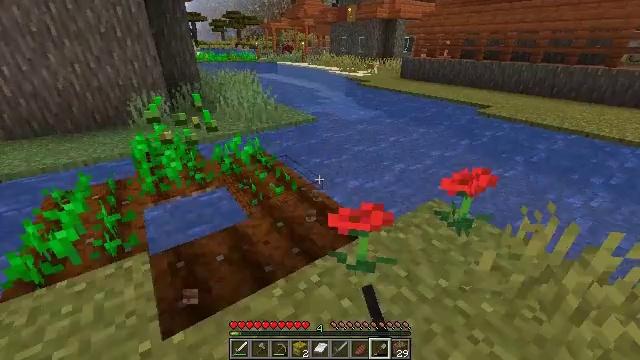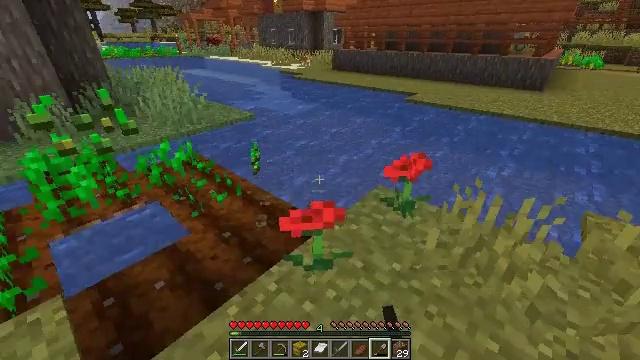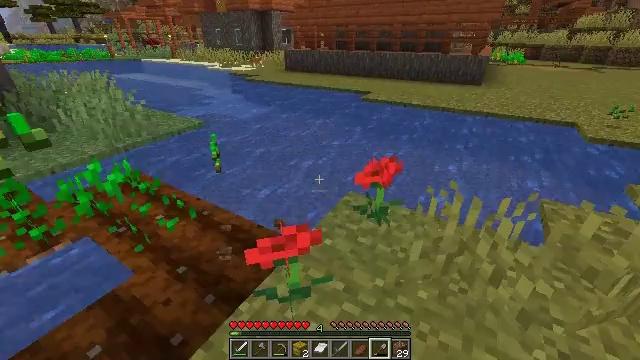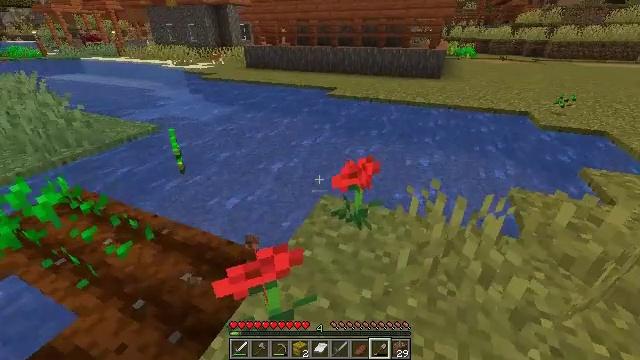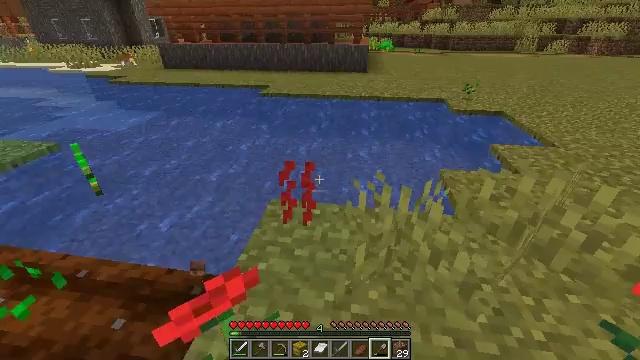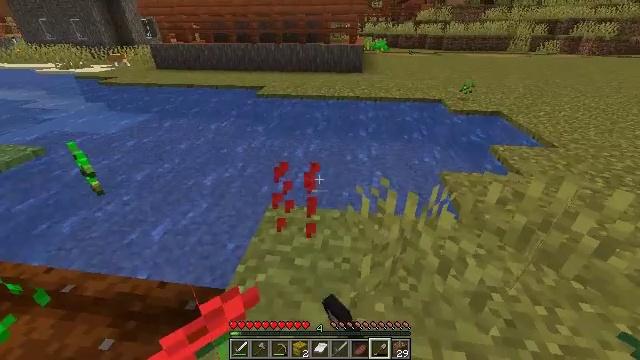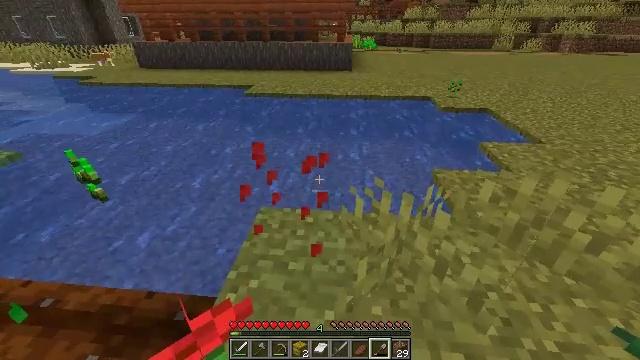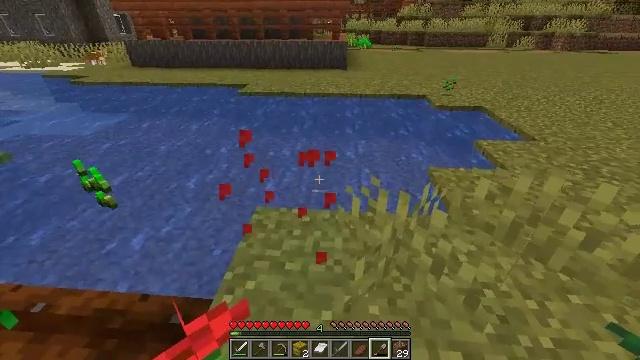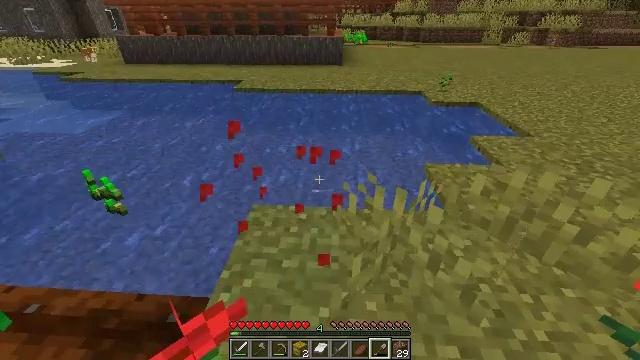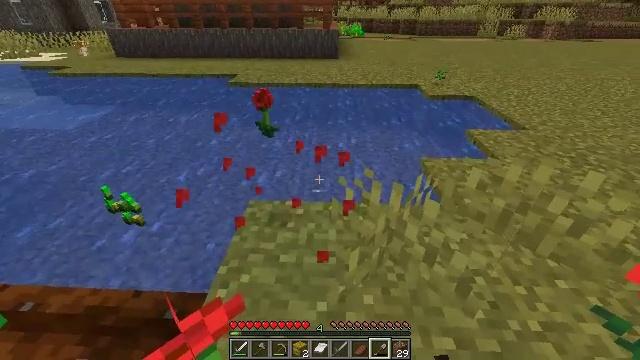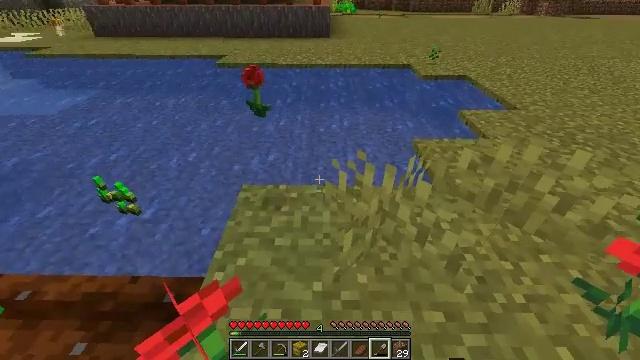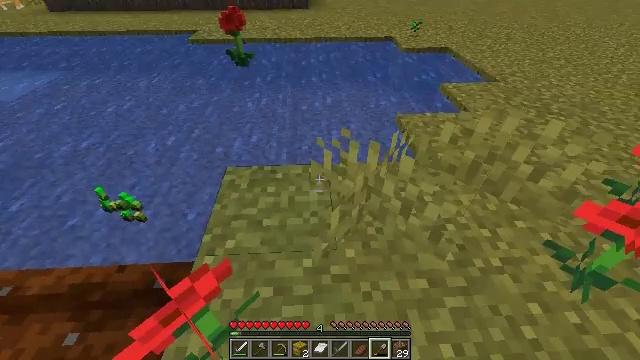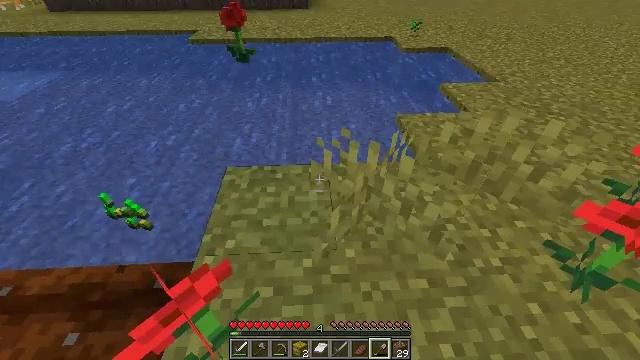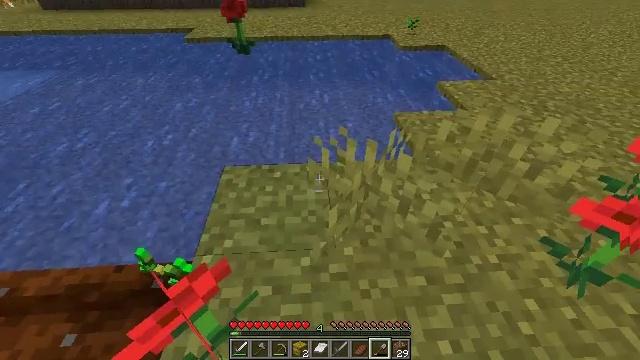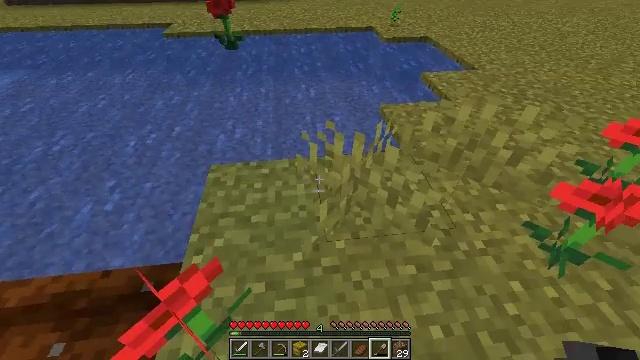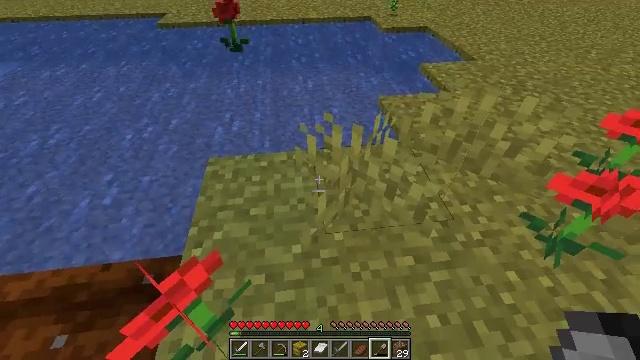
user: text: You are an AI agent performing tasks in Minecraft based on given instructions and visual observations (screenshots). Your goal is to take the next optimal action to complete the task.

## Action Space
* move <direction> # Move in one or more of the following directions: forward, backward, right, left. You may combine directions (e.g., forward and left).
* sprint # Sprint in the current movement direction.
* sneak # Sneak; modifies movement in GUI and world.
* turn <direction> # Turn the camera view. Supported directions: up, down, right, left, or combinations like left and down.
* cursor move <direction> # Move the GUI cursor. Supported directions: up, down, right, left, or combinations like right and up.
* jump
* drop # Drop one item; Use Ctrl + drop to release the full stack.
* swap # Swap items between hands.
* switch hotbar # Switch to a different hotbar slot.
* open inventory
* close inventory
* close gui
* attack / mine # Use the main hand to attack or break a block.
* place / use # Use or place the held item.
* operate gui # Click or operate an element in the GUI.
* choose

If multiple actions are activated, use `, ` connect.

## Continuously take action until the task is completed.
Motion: motion action
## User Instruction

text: Harvest the poppy flower.
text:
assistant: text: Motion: move forward, turn right and down, attack / mine
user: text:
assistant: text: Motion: move forward, turn right, attack / mine
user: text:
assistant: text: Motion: move forward, turn right, attack / mine
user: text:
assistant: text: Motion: turn right, attack / mine
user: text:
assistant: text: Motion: turn right
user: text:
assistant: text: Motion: turn right
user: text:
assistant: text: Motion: turn right
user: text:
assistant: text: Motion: no_op
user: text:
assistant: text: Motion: turn down
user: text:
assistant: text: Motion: turn right and down
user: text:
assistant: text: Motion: turn right and down
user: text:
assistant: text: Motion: no_op
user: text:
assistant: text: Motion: no_op
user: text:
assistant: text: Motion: turn right and down
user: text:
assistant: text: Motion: turn down
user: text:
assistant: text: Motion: turn left and down
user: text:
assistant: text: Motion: turn left and down
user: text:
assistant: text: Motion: turn left and down
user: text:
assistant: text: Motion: turn left and down
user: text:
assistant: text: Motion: turn left and down
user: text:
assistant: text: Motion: turn left and down
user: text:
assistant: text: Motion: no_op
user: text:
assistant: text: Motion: attack / mine
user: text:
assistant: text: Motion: attack / mine
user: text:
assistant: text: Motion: attack / mine
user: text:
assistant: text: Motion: attack / mine
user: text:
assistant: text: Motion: no_op
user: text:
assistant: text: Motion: no_op